Question: I have drawn multiple different colored polygons on the screen, now I have to draw another polygon of different color, but this polygon should be drawn only on those pixels which have a specific color.
I render each of the different colored polygons at same time in their own "layers", (= one color at a time). They can cover each other; newest layer covers all previous layers. The black color in the image is the "no polygons" area: empty space, and it should ignore that too.
So, basically I just render polygons, and then the N'th (not first) layer of polygons must be masked with the next polygon layer, and nothing else under it should be affected.
Image of the method needed:

What method can I use to achieve this with OpenGL ? I would prefer non-shader solution for this, if possible(?).
The only method I can do currently is to render each of the layers separately into the memory, then go through the pixels myself and combine the layers "manually", but that seems like a very slow method, doable though, but the speed is important here.
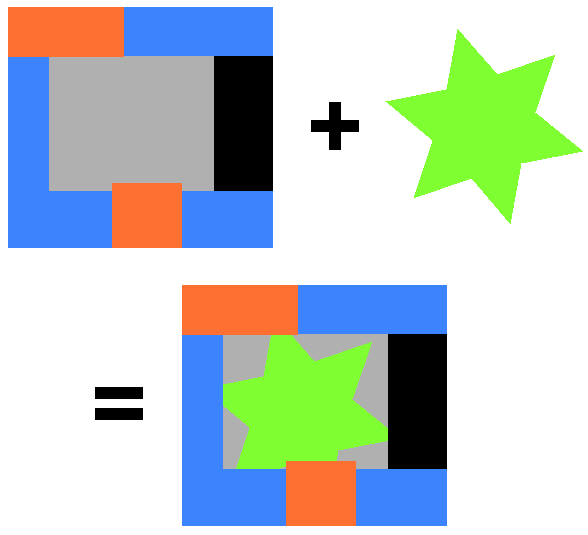
Answer: To use the stencil buffer for this, what you can do is:
Make sure you request a context that has a stencil buffer, this is windowing system specific so I won't cover it here. Call 'glGet(GL_STENCIL_BITS)' to make sure that you get a sufficient number of bits.
The stencil buffer maintains an integer alongside each pixel, and allows you to modify it as things are drawn. As you draw each layer, set up the stencil buffer to set to a specific value when you draw each layer. You do this with
'''
//draw layer N
glEnable(GL_STENCIL_TEST);
glStencilFunc(GL_ALWAYS, N, -1);
glStencilOp(GL_KEEP, GL_KEEP, GL_REPLACE);
'''
Now as you draw each layer, the last polygon that was drawn to the screen also stores it's layer number into the stencil buffer.
At this point when you want to go back and draw your green star, you just tell it to only draw on pixels where the stencil buffer is equal to N.
'''
//draw only where stencil == N
glEnable(GL_STENCIL_TEST);
glStencilFunc(GL_EQUAL, N, -1);
glStencilOp(GL_KEEP, GL_KEEP, GL_KEEP);
drawStar();
'''